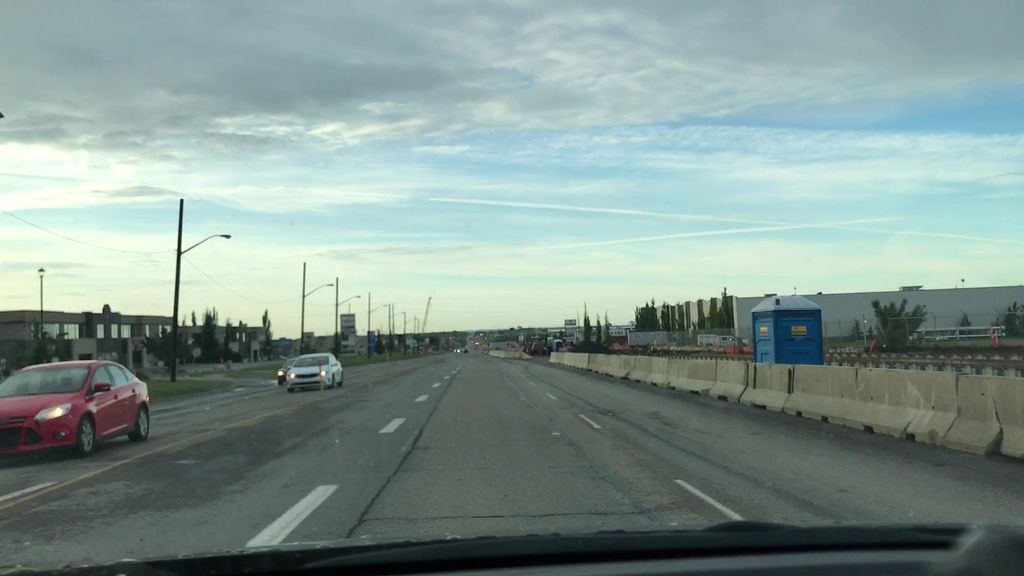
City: edmonton